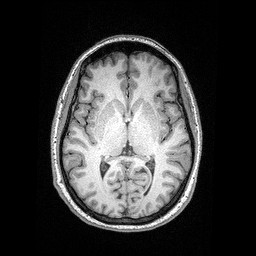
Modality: T1w
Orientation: coronal
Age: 27
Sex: female
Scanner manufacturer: siemens
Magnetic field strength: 3 T
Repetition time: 2.4 s
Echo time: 0.03 s